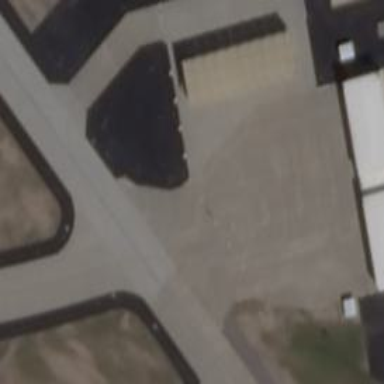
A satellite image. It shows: Image of taxiway at airport.